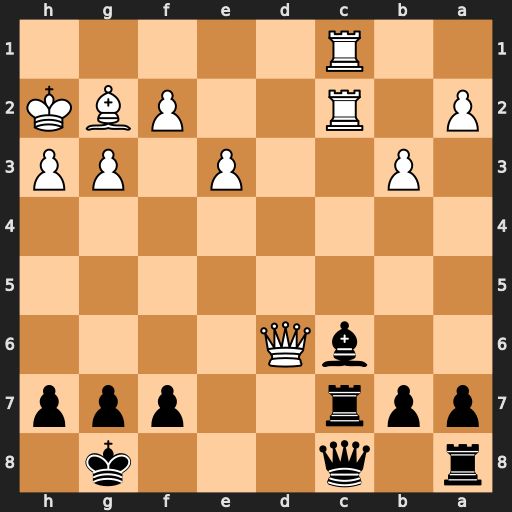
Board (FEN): r1q3k1/ppr2ppp/2bQ4/8/8/1P2P1PP/P1R2PBK/2R5
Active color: b
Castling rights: -
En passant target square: -
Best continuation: Bxg2 Kxg2 Rxc2